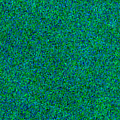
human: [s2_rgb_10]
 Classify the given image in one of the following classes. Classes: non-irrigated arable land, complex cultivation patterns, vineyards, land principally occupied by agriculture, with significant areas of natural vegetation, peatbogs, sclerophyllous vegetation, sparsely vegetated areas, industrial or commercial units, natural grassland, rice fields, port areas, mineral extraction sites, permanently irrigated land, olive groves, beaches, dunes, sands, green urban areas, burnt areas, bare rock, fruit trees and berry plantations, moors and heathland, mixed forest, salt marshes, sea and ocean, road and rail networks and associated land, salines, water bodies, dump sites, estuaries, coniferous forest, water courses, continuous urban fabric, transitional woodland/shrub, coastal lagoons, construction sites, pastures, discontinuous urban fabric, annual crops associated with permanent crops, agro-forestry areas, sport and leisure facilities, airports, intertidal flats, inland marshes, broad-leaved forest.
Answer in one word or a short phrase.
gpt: sea and ocean